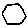
Label: hexagon